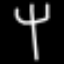
Label: fork